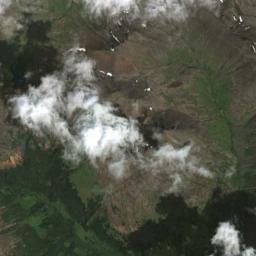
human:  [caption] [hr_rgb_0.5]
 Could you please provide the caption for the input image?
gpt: The cumulus clouds are located above the land covered by some vegetation while some ups and downs are on the land .

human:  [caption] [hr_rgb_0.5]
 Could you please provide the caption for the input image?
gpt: The white cloud is above green land .

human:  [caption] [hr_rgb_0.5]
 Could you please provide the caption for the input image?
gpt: There is a little thin cloud above the brown farmland .

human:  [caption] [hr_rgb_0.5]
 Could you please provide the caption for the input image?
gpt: White clouds on the ground where green and yellow intersect .

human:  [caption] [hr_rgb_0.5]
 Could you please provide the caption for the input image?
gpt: There are a few pieces of clouds over a mountain .